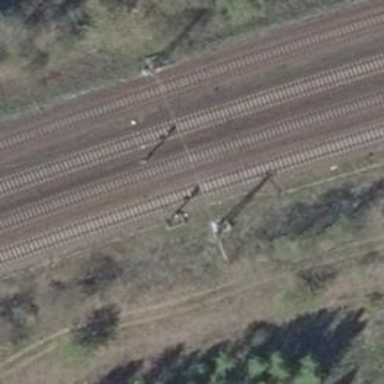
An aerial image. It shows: Railway signal.